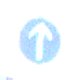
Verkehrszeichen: VorgeschriebeneFahrtrichtungGeradeaus
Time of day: SunriseSunset
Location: Outdoor (Urban)
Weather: PartlyCloudy
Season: NotSpecified
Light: Natural